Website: bh-photo
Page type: address-validator
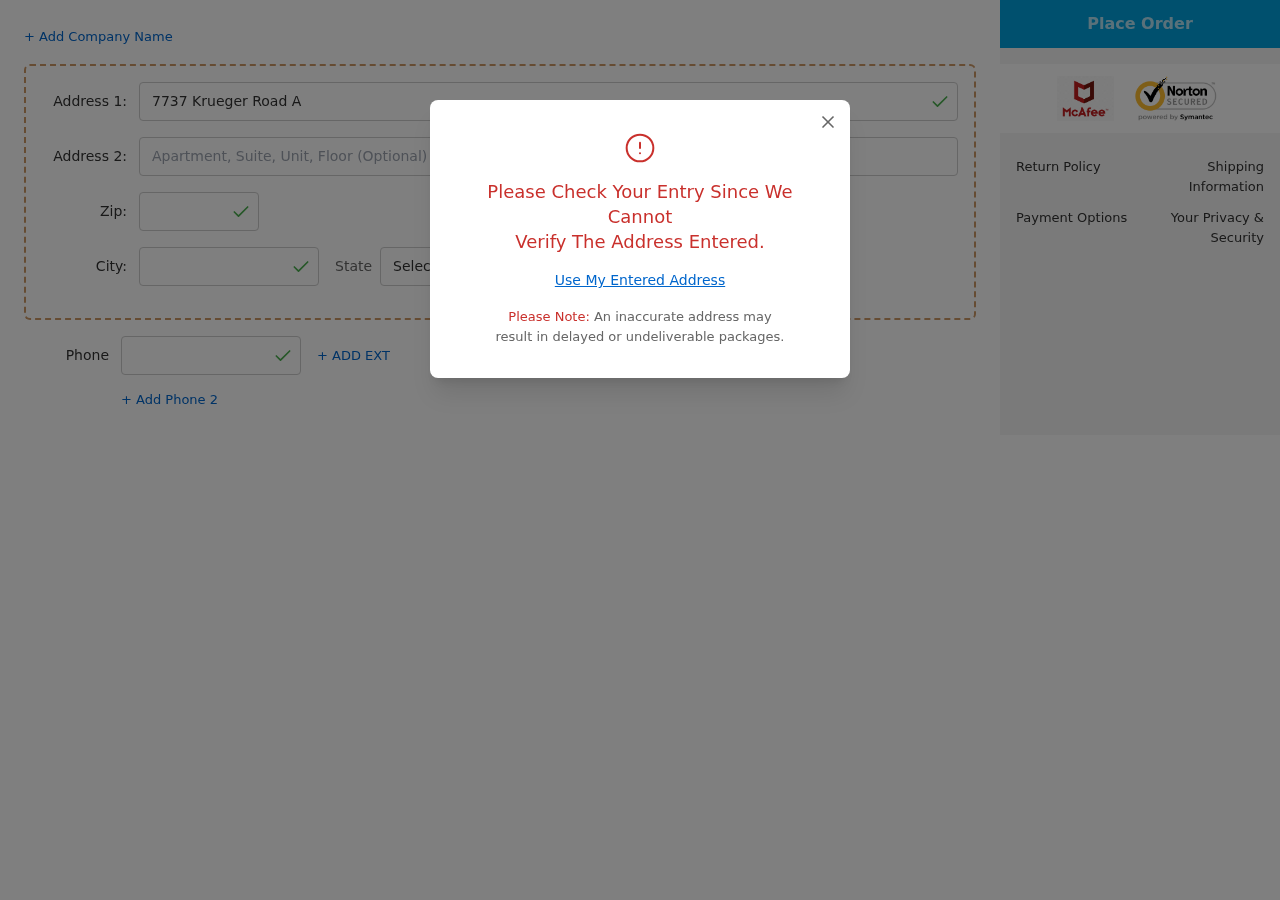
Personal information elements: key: PII_CITY
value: New Aaronside
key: PII_PHONE
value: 8807755892
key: PII_POSTCODE
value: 54554
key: PII_STATE_ABBR
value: PA
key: PII_STREET
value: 7737 Krueger Road Apt. 156
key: PII_STREET2
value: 10694 Zimmerman Mall Apt. 071